Question: So I've started a simple test,
'''
cbs-pillowfight -h localhost -b default -i 1 -I 10000 -T
'''
Got:
'''
[<PHONE>] Run
+---------+---------+---------+---------+
[ 20 - 29]us |## - 257
[ 30 - 39]us |# - 106
[ 40 - 49]us |###################### - 2173
[ 50 - 59]us |################ - 1539
[ 60 - 69]us |######################################## - 3809
[ 70 - 79]us |################ - 1601
[ 80 - 89]us |## - 254
[ 90 - 99]us |# - 101
[100 - 109]us | - 43
[110 - 119]us | - 17
[120 - 129]us | - 48
[130 - 139]us | - 23
[140 - 149]us | - 14
[150 - 159]us | - 5
[160 - 169]us | - 5
[170 - 179]us | - 1
[180 - 189]us | - 3
[210 - 219]us | - 1
[270 - 279]us | - 1
+----------------------------------------
'''
Then, a cluster was created by adding this node to another i7 node.
'Default' bucket is definitely smaller than 1Gb, it has 1 replica and 2 writers, flush is not set.
Now, same command produces (both hosts used ):
-
After adding -r (ratio) switch set to 90% SETs,
-
So it seems that write performance suffers much in clustered mode; why it can be such a large, 10x drop? Network is clean, there are no highload services running..
---
UPD1.
Forgot to add the ideal case: -r 100.
-
This makes me think, that:
- - -
---
UPD2.
Stopped both nodes, moved them to tmpfs.
For a "normal" responses, got 20ns improval. But slow responses remain slow.
'''
..[cut]
50 - 59]us |## - 164
[ 60 - 69]us |#### - 321
[ 70 - 79]us |######## - 561
[ 80 - 89]us |########## - 701
[ 90 - 99]us |############ - 844
[100 - 109]us |########## - 717
[110 - 119]us |####### - 514
[120 - 129]us |##### - 336
[130 - 139]us |### - 230
[140 - 149]us |## - 175
[150 - 159]us |## - 135
[160 - 169]us |# - 81
..[cut]
[930 - 939]us | - 24
[940 - 949]us |## - 139
[950 - 959]us |##### - 339
[960 - 969]us |####### - 474
[970 - 979]us |####### - 534
[980 - 989]us |###### - 467
[990 - 999]us |##### - 342
[ 1 - 9]ms |######################################## - 2681
[ 10 - 19]ms | - 1
..[cut]
'''
UPD3: screenshot.

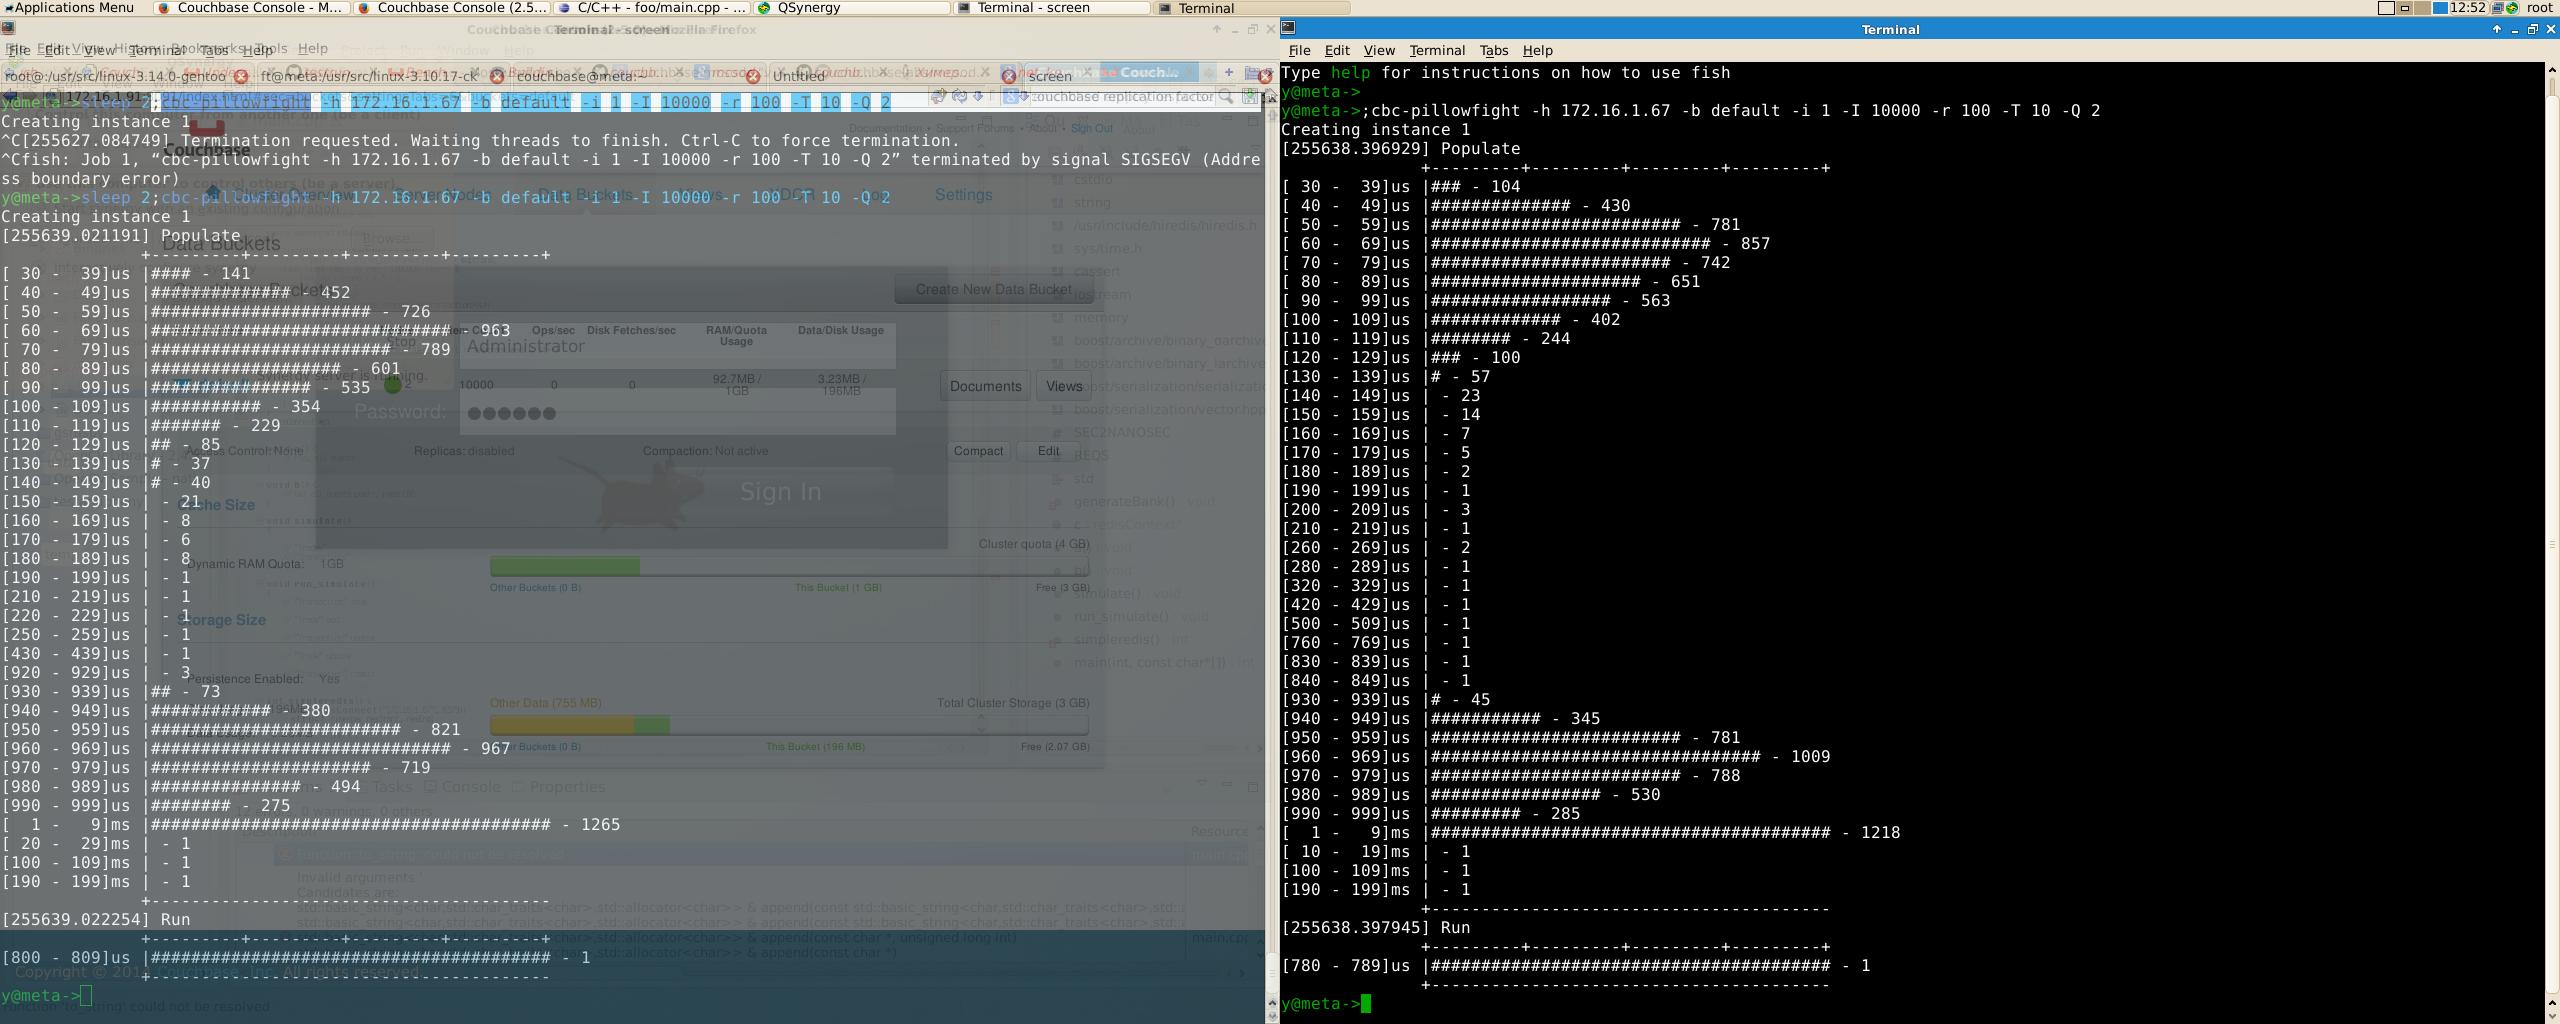
Answer: Problem is "solved" by switching to three-node configuration on gigabit network.